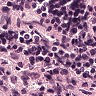
Metastatic tissue present: no